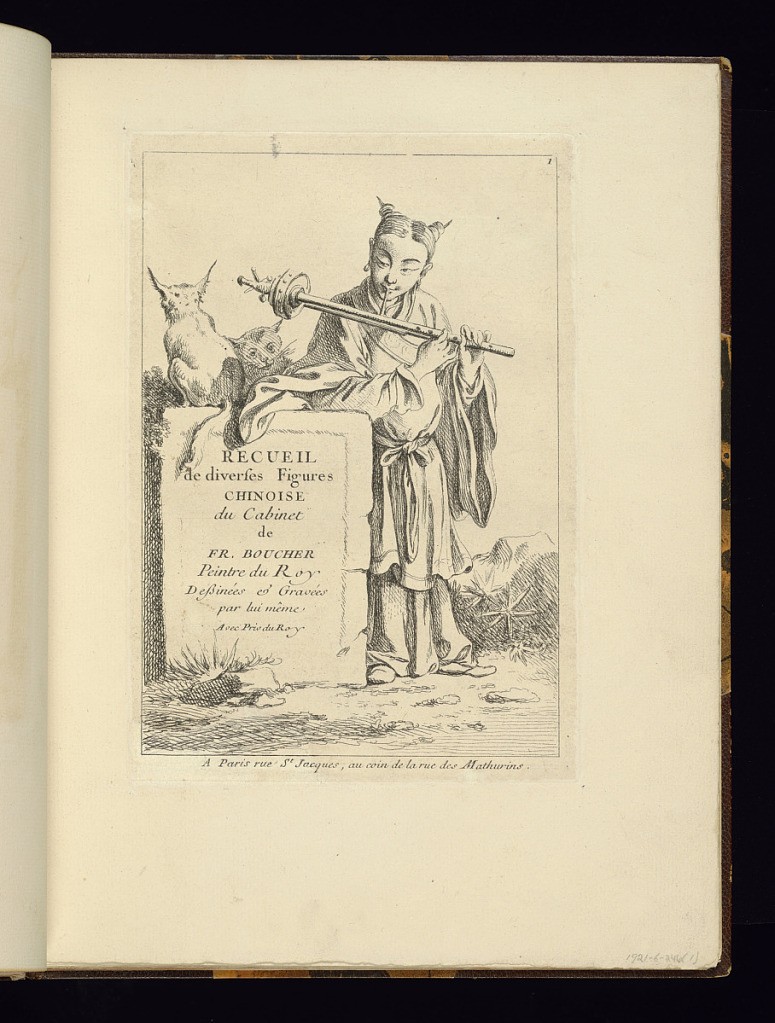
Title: Title Page
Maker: François Boucher, French, 1703–1770
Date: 1738-1745
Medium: Etching on laid paper
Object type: Print
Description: Plate printed with a female figure in Chinese costume (chinoiserie) playing a wind instrument. She stands next to a plinth which has on it the title of the series printed on the front, and two cats sitting on the top. The plate is numbered but not signed.